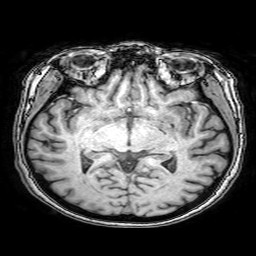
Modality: T1w
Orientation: coronal
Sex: female
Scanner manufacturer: philips
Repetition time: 0.008158 s
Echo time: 0.00375 s